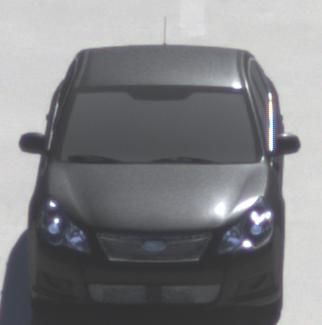
Make: Subaru
Model: Legacy 2.0R
Detailed model: Legacy (IV) Limousine
Model produced from: 2007/09
Model produced until: 2008/10
Doors: 4
Color: black
Road condition: wet road
Daytime: midday
Contrast: high contrast